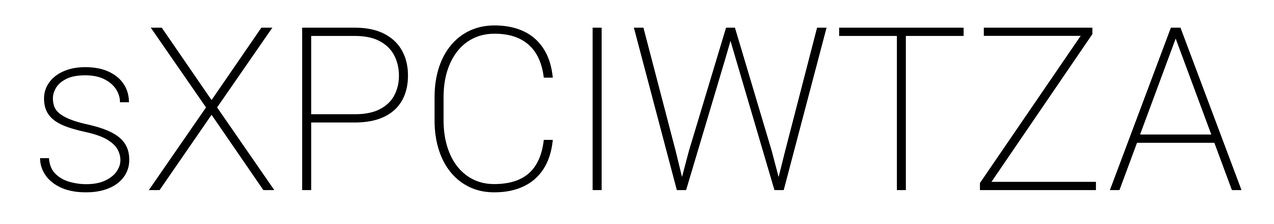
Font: Roboto_ExtraLight